Interaction volume radius: 10 \u00c5
Interaction volume height: 30 \u00c5
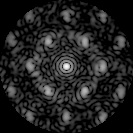
Disorder parameter: 0.5281